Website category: book
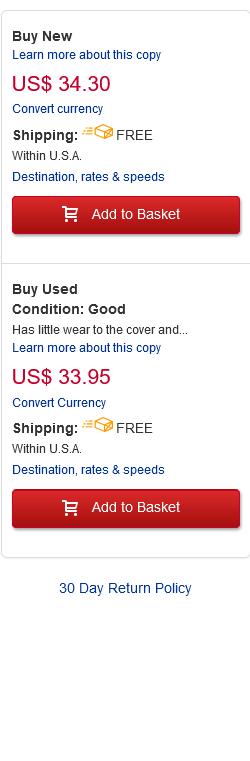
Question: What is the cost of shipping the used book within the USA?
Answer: FREE

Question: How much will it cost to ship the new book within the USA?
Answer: FREE

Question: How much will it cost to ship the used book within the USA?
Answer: FREE